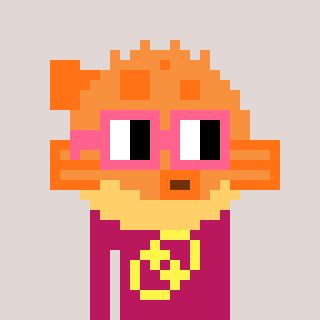
a pixel art character with square pink glasses, a pufferfish-shaped head and a darkpink-colored body on a warm background